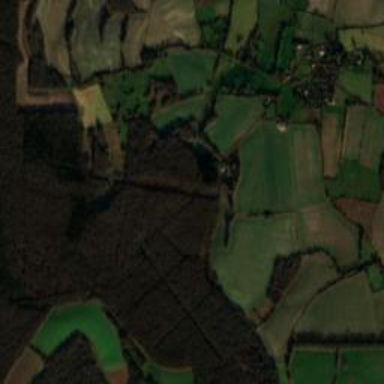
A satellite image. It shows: Mixed woodland area with variety of leaf types and cycles.